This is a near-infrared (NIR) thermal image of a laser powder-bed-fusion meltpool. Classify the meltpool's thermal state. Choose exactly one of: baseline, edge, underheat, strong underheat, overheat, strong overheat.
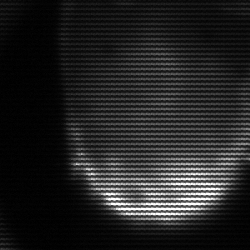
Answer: edge